五年级 · 画法几何学
根据要求, 选择适当的序号填在下面的括号里。

(1)

(2)

(3)

(4)

(5)

(6)

(1)从正面看到的形状是 $\square$ 口的物体有( )。

(2)从左面看到的形状是 $\square$ 口的物体有（）。
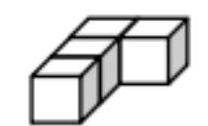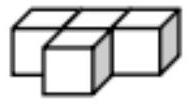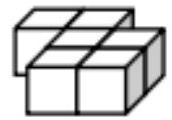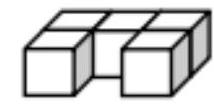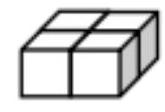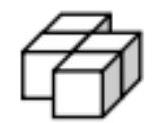
答案: 解(1)(2)(3)(4)

(2)(1)(3)(6)

【分析】（1）观察发现, (2)(3)(4)从正面看, 都是 3 个小正方形排一行;

(2) 观察发现, (1)(3)(6)左面看, 都是 3 个小正方形排一行。

(1) 从正面看到的形状是 $\square \square$ 的物体有(2)(3)(4)。

(2) 从左面看到的形状是 $\square \square$ 的物体有(1)(3)(6)

【点睛】本题考查观察物体, 解答本题的关键是掌握物体三视图的画法。